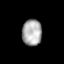
Tissue: prostate
Cell type: T cells
Senescence score: 0.1924
Nuclear area (px): 516
Mean DAPI intensity: 168.636